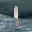
Label: 1